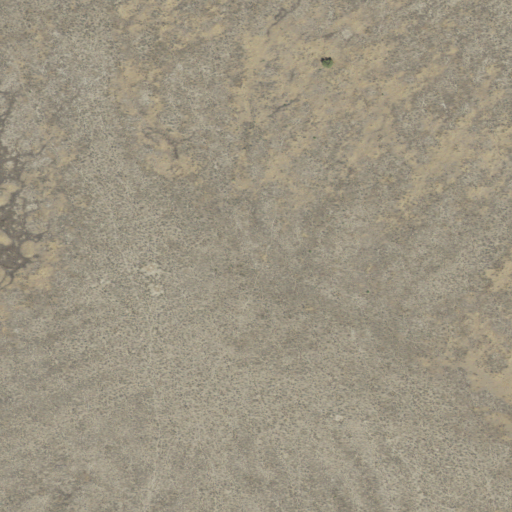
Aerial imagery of plain(s) in Oregon named Barber Flat containing only shrub